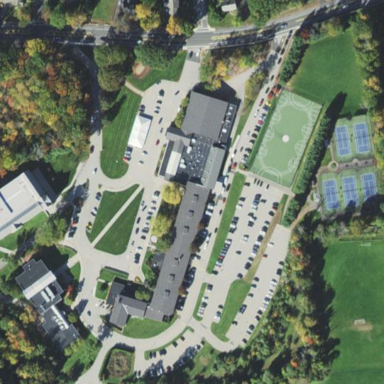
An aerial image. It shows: School.